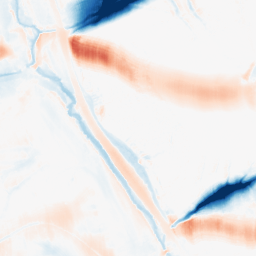
Category: morphological
Decomposition family: morphological_ellipse
Decomposition parameters: operation: average
width: 50
height: 20
Upsampling method: cubic_mitchell
Upsampling parameters: scale: 2
Upsampling scale: 2